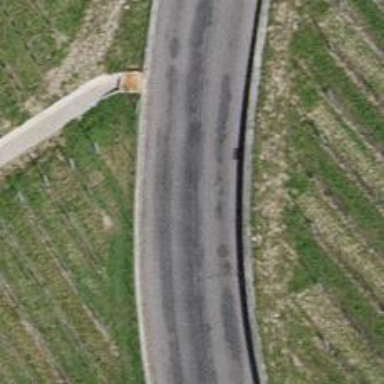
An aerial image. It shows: Tertiary road.